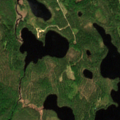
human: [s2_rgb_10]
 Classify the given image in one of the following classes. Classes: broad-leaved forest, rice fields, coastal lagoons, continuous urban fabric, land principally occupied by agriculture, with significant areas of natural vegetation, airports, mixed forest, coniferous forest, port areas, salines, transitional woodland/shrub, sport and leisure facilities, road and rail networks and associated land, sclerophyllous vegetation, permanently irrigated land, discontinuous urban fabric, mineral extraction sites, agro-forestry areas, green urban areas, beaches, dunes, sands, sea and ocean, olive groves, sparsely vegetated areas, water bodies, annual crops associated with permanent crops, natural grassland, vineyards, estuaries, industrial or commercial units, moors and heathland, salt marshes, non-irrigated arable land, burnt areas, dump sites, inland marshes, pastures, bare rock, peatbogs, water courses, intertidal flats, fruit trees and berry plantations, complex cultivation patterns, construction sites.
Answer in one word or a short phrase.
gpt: coniferous forest, mixed forest, water bodies